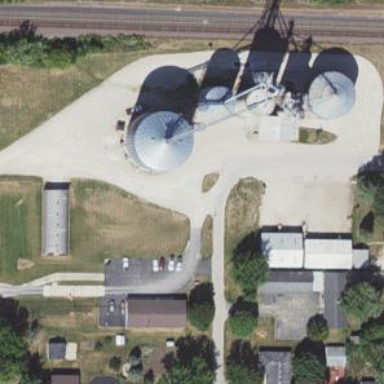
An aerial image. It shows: Silo.